Interaction volume radius: 5 \u00c5
Interaction volume height: 20 \u00c5
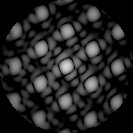
Disorder parameter: 0.1095